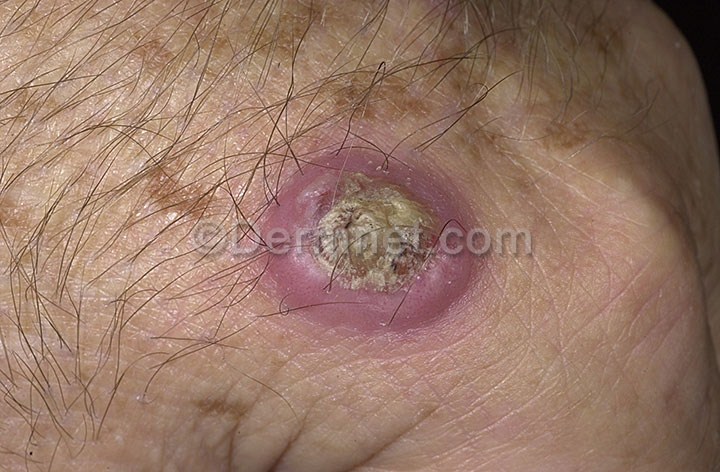
Disease: Seborrheic Keratoses and other Benign Tumors